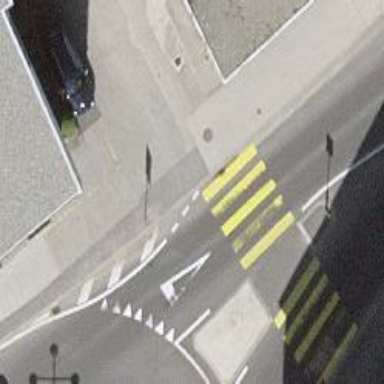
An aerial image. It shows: Traffic island located on footway.